Chest X-ray. View position: PA
Patient age: 52
Patient sex: F
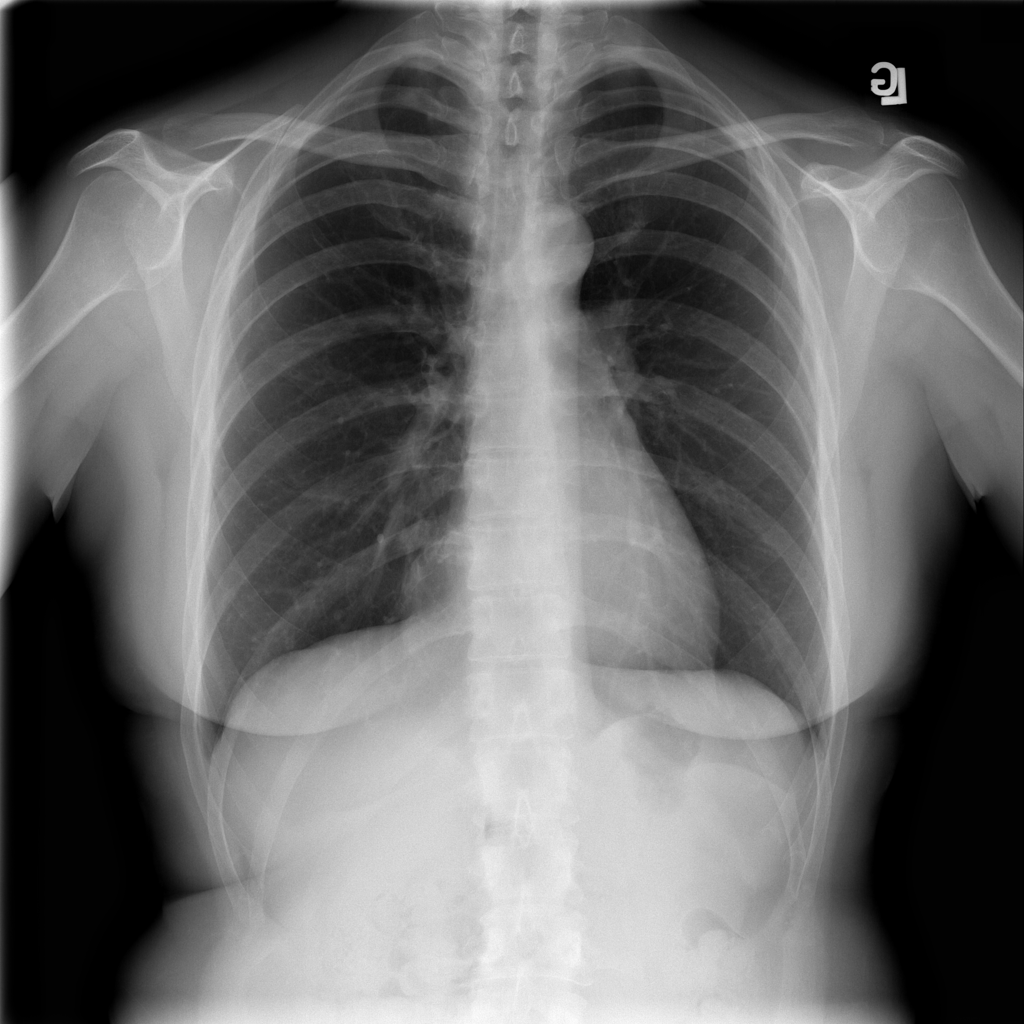
Finding: Pneumothorax